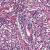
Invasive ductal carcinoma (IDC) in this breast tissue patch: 1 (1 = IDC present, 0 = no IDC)